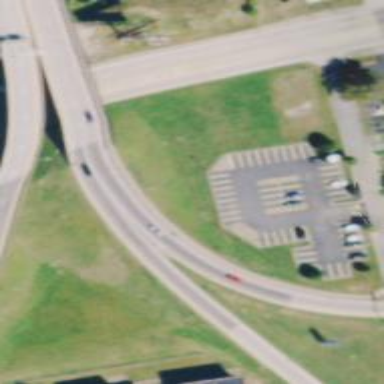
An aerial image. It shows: Asphalt road with primary link designation.